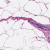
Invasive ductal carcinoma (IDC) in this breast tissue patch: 0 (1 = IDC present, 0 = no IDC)